Interaction volume radius: 10 \u00c5
Interaction volume height: 30 \u00c5
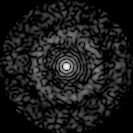
Disorder parameter: 0.8177